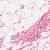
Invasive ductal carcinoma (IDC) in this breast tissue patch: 0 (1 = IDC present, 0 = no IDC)